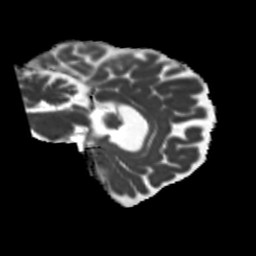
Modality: MD
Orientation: sagittal
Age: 64
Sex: female
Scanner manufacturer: siemens
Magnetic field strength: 3 T
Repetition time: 5.25 s
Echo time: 0.08 s